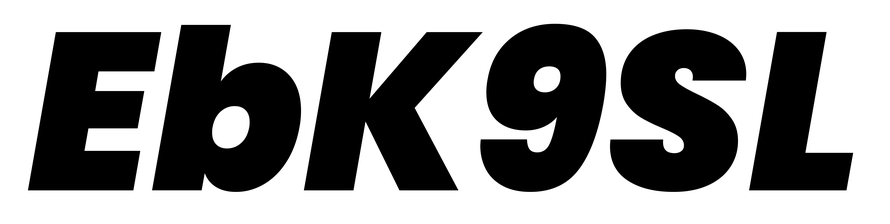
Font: Poppins-BlackItalic